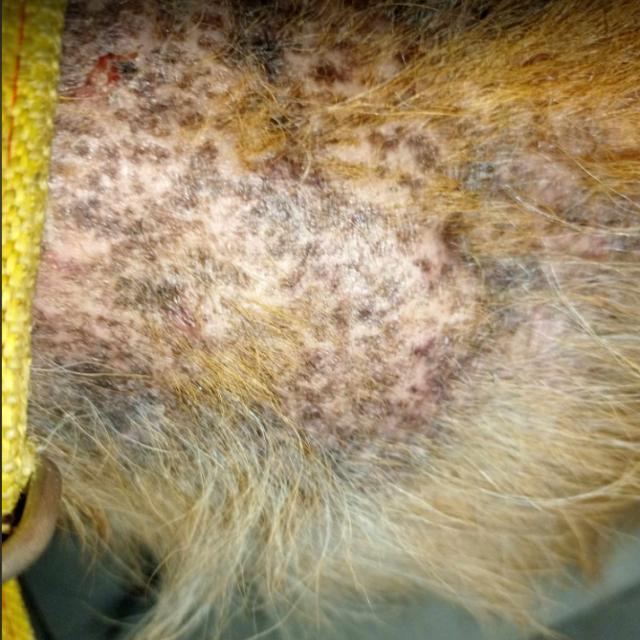
Canine demodicosis (Demodex mange) — caused by Demodex canis mites. Presents with alopecia, follicular papules, pustules, and comedones. Often localized on face and forelimbs.